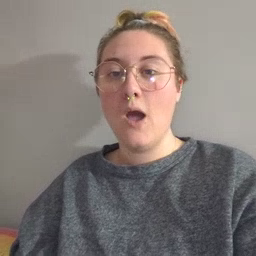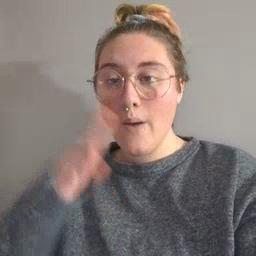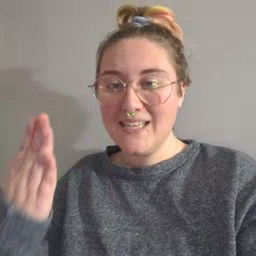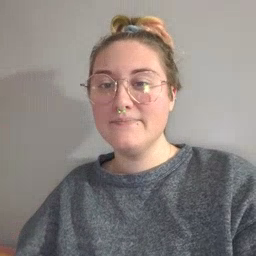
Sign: open